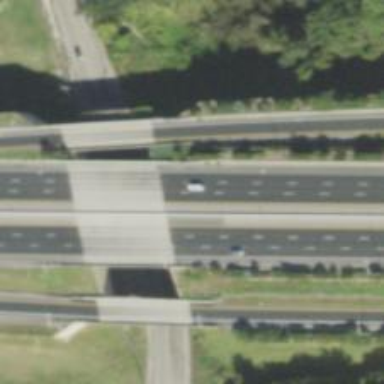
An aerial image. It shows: Asphalt motorway.